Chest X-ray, PA view. Patient: 73 years old, sex F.
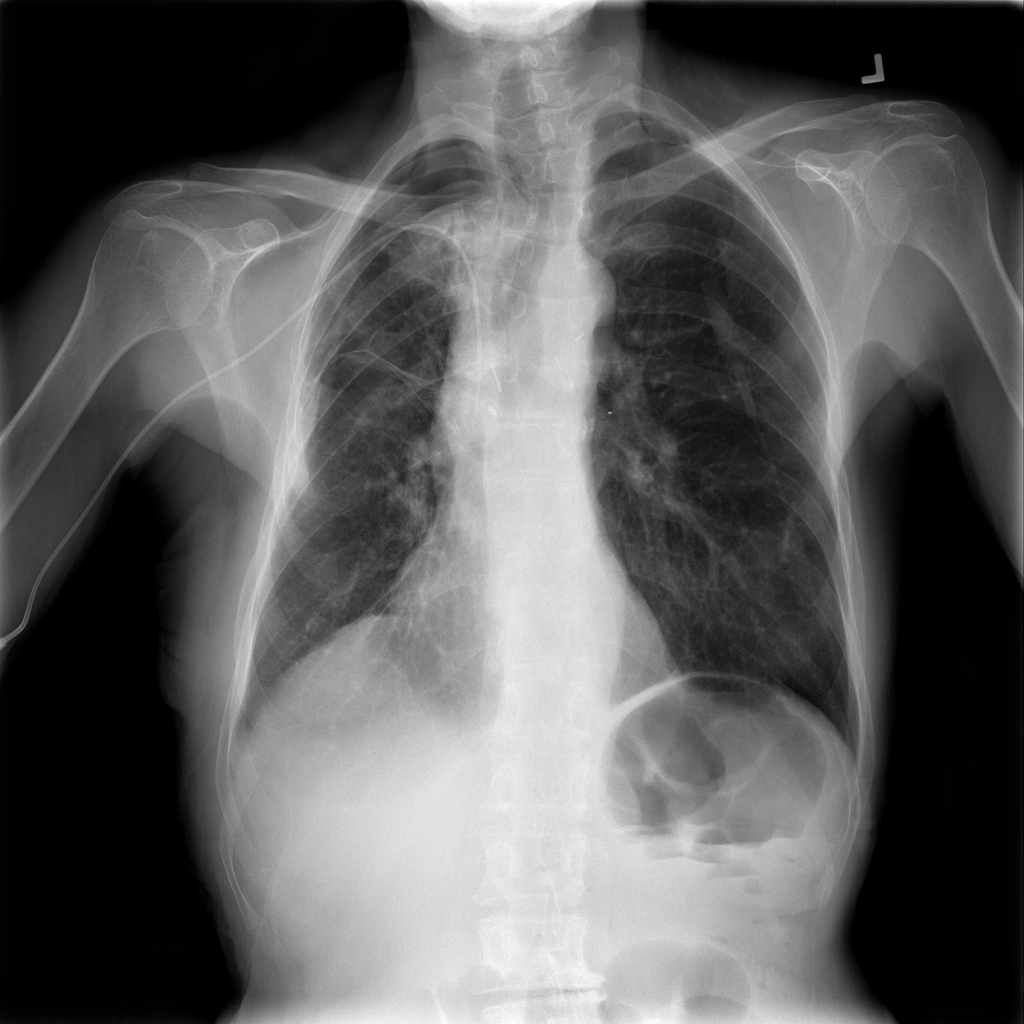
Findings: Infiltration, Pneumothorax